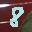
Label: 8